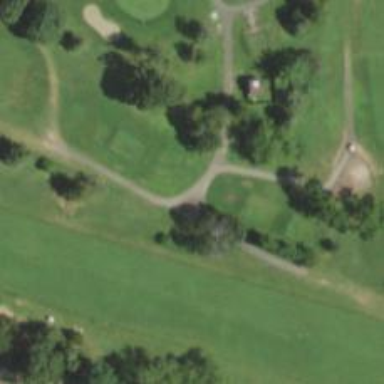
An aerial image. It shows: Golf path with asphalt surface.